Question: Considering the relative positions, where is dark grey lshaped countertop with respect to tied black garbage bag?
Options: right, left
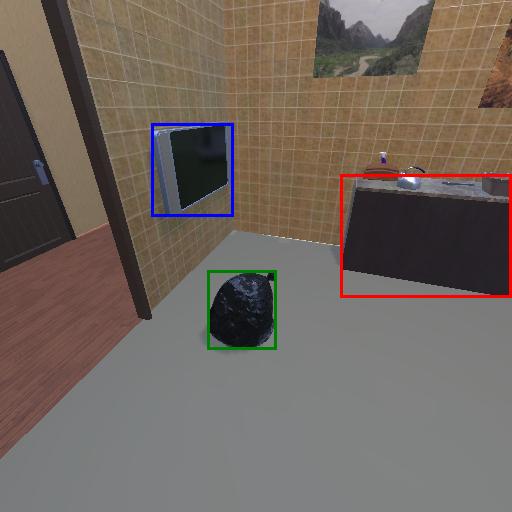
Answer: right